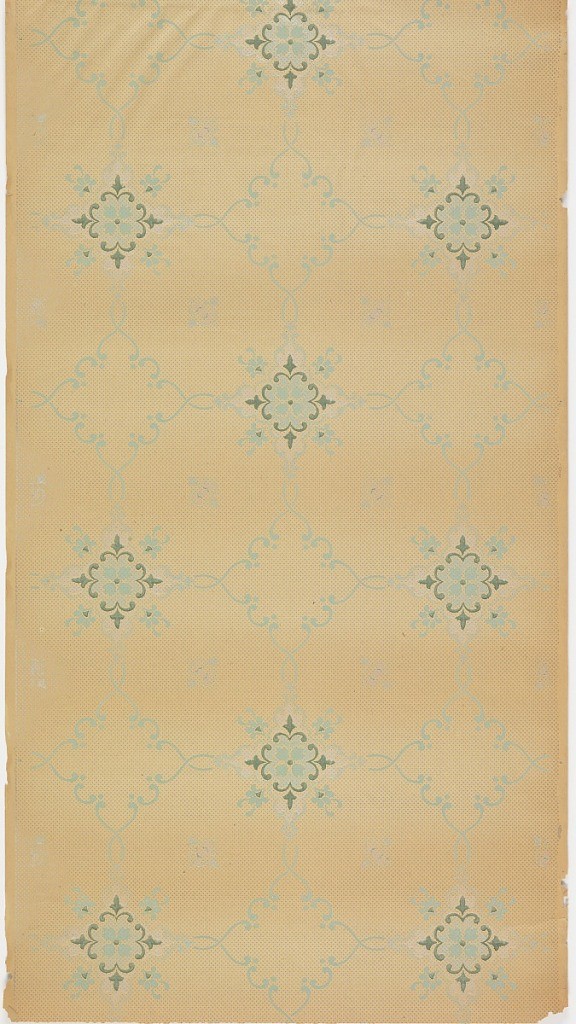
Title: Ceiling paper
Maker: Standard Wall-Paper Company, Standard Wall-Paper Company, Sandy Hill, New York
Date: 1905–1915
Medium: Machine-printed paper, ungrounded, liquid mica
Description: Floral medallions connected by foliate scrolls, creating a treillage pattern. Background of dots. Ungrounded and printed in teals, green, white mica, blue, and blue mica.